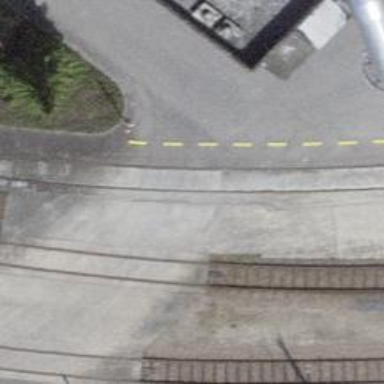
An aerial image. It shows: Railway level crossing.